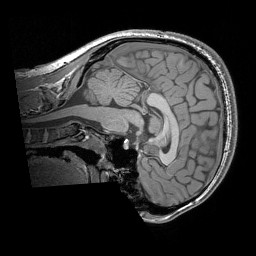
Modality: T1w
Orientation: sagittal
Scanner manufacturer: siemens
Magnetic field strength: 3 T
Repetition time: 1.83 s
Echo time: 0.00303 s